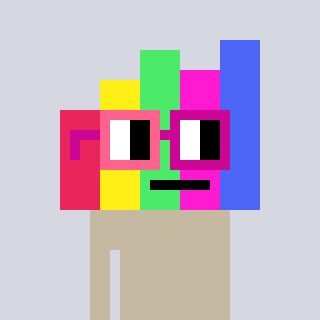
a pixel art character with square pink and red glasses, a bar chart-shaped head and a red-colored body on a cool background